Question: I am making a program with graphics.h in C.I am trying to implement the matrix screen saver but I am stuck here in the code.The alphabets fall just once.I want them to keep on falling (removing the text before).Please guide me how to clear the old contents
'''
void main_page(void)
{
int i,j,k,l,m,n,size;
setcolor(BLUE);
for(i=0;i<500;i+=50)
{
settextstyle(GOTHIC_FONT,1,1);
outtextxy(50,50+i,"a b c");
outtextxy(100,150+i,"H I J");
outtextxy(150,250+i,"X Y Z");
outtextxy(300,50+i,"D E F");
outtextxy(350,350+i,"D E F");
outtextxy(400,350+i,"D E F");
outtextxy(450,350+i,"D E F");
outtextxy(500,50+i,"D E F");
outtextxy(550,350+i,"D E F");
outtextxy(600,350+i,"D E F");
delay(100);
}
'''

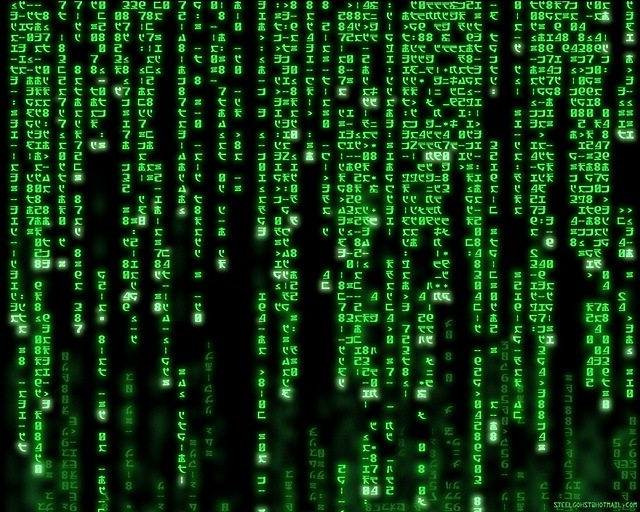
Answer: Don't you have to erase or over-write the characters in the old locations? So you might do it bottom-up rather than top-down, and, last, finally print some blanks?
ADDED: Well, here's a really brute-force way to do it, that I don't like. Replace the code inside your loop with this:
'''
settextstyle(GOTHIC_FONT,1,1);
outtextxy( 50, 50+i,"a b c");
outtextxy(100,150+i,"H I J");
outtextxy(150,250+i,"X Y Z");
outtextxy(300, 50+i,"D E F");
outtextxy(350,350+i,"D E F");
outtextxy(400,350+i,"D E F");
outtextxy(450,350+i,"D E F");
outtextxy(500, 50+i,"D E F");
outtextxy(550,350+i,"D E F");
outtextxy(600,350+i,"D E F");
delay(100);
outtextxy( 50, 50+i," ");
outtextxy(100,150+i," ");
outtextxy(150,250+i," ");
outtextxy(300, 50+i," ");
outtextxy(350,350+i," ");
outtextxy(400,350+i," ");
outtextxy(450,350+i," ");
outtextxy(500, 50+i," ");
outtextxy(550,350+i," ");
outtextxy(600,350+i," ");
'''